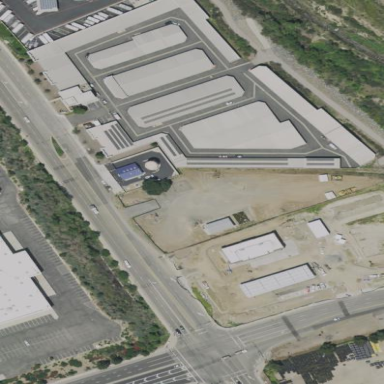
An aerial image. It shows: Storage facility.